Question: I will call my div elements layers, to make stack order clear. I have three layers, lets say, with a z-index of
layer 1, 'z-index: 0;'
layer 2, 'z-index: 1;'
layer 3, 'z-index: 2;'
- - -
Here is a mockup of the elements:

I want to animate layer 2 from right to left till where the dotted line(end of element from the right) meets the left side of layer 3. Once layer 2 is fully shown, I want it to animate back to original position but with a z-index higher than of layer 3, allowing overlapping. When hover ends, layer 2 should animate the same way but with 'reversed' effects.
I am quite new to css, and how it works. I am fully aware that jquery will come into play since events will be fired..
My questions
1. But what I am not full aware of, is how does the markup need to be set?
2. Does layer 2 need to be outside layer 1 and layer 3 ?(ie. not child of 1,3).
3. And does it need to have the position property set to absolute for this to work?
4. What about responsiveness? How can I deal with window resizing if the element is positioned with absolute?
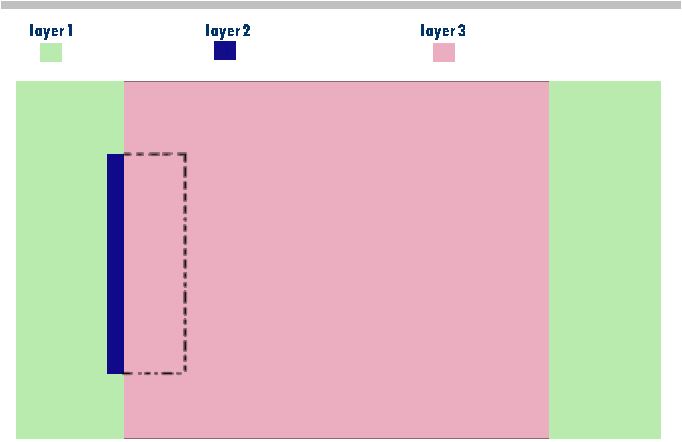
Answer: As for markup:
- - 'position:relative;'- 'position:absolute;'
That will make your top,left,right,bottom properties of layer 2 relative to the boundaries of layer 3.